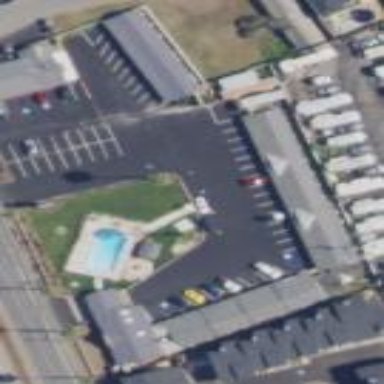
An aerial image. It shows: Commercial area with motel catering to tourists.